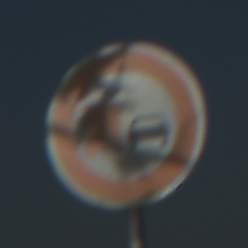
Verkehrszeichen: UeberholverbotKraftfahrzeuge
Umgebung: Outdoor, Nature
Tageszeit: MorningAfternoon
Wetter: Clear
Licht: Natural
Jahreszeit: NotSpecified
Kontrast: HighContrast